【题型】解答题　【知识点】解析几何　【难度】easy
已知坐标平面内三点$A(-2,-4),B(2,0),C(-1,1)$．

\vspace{0.2cm}
\noindent (1)若$A,B,C,D$可以构成平行四边形，且点$D$在第一象限，求点$D$的坐标；
\noindent (2)若$E(m,n)$是线段$AC$上一动点，求$\dfrac{n}{m-2}$的取值范围．

\vspace{0.2cm}
【解答】

\noindent \textbf{【答案】} (1)$(3,5)$； (2)$\left[-\dfrac{1}{3},1\right]$．

\vspace{0.2cm}
\noindent \textbf{【分析】} （1） 设$D(x,y)$，根据$k_{AB}=k_{CD},k_{AC}=k_{BD}$求解即可；
\noindent （2） 因为$\dfrac{n}{m-2}$表示直线$BE$的斜率，求出$E$与点$C$重合时，直线$BC$的斜率；$E$与点$A$重合时，直线$BE$的斜率，由此即可得答案．

\vspace{0.2cm}
\noindent \textbf{【详解】} （1）如图，当点$D$在第一象限时，$k_{AB}=k_{CD},k_{AC}=k_{BD}$，

\vspace{0.2cm}
\noindent 设$D(x,y)$，则$\begin{cases} \dfrac{y-1}{x+1}=1 \\ \dfrac{y}{x-2}=\dfrac{1+4}{-1+2} \end{cases}$，解得$\begin{cases} x=3 \\ y=5 \end{cases}$，
故点$D$的坐标为$(3,5)$．

\vspace{0.2cm}
\noindent （2）由题意得$\dfrac{n}{m-2}$为直线$BE$的斜率，如图，

\vspace{0.2cm}
\noindent 当点$E$与点$C$重合时，直线$BE$的斜率最小，$k_{BC}=\dfrac{1}{-1-2}=-\dfrac{1}{3}$；
当点$E$与点$A$重合时，直线$BE$的斜率最大，$k_{AB}=1$．
故直线$BE$的斜率的取值范围为$\left[-\dfrac{1}{3},1\right]$，
即$\dfrac{n}{m-2}$的取值范围为$\left[-\dfrac{1}{3},1\right]$．

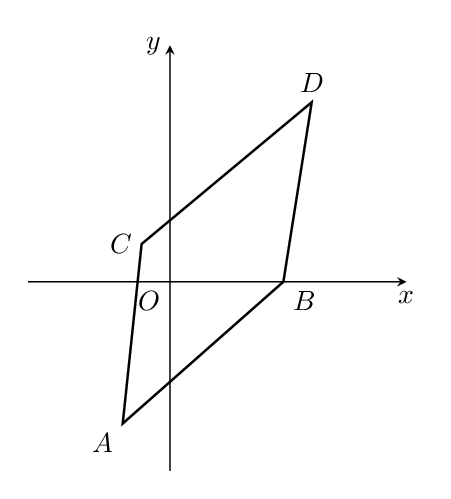
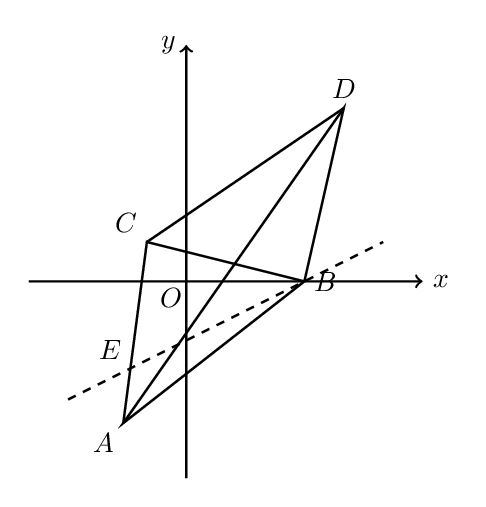